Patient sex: F
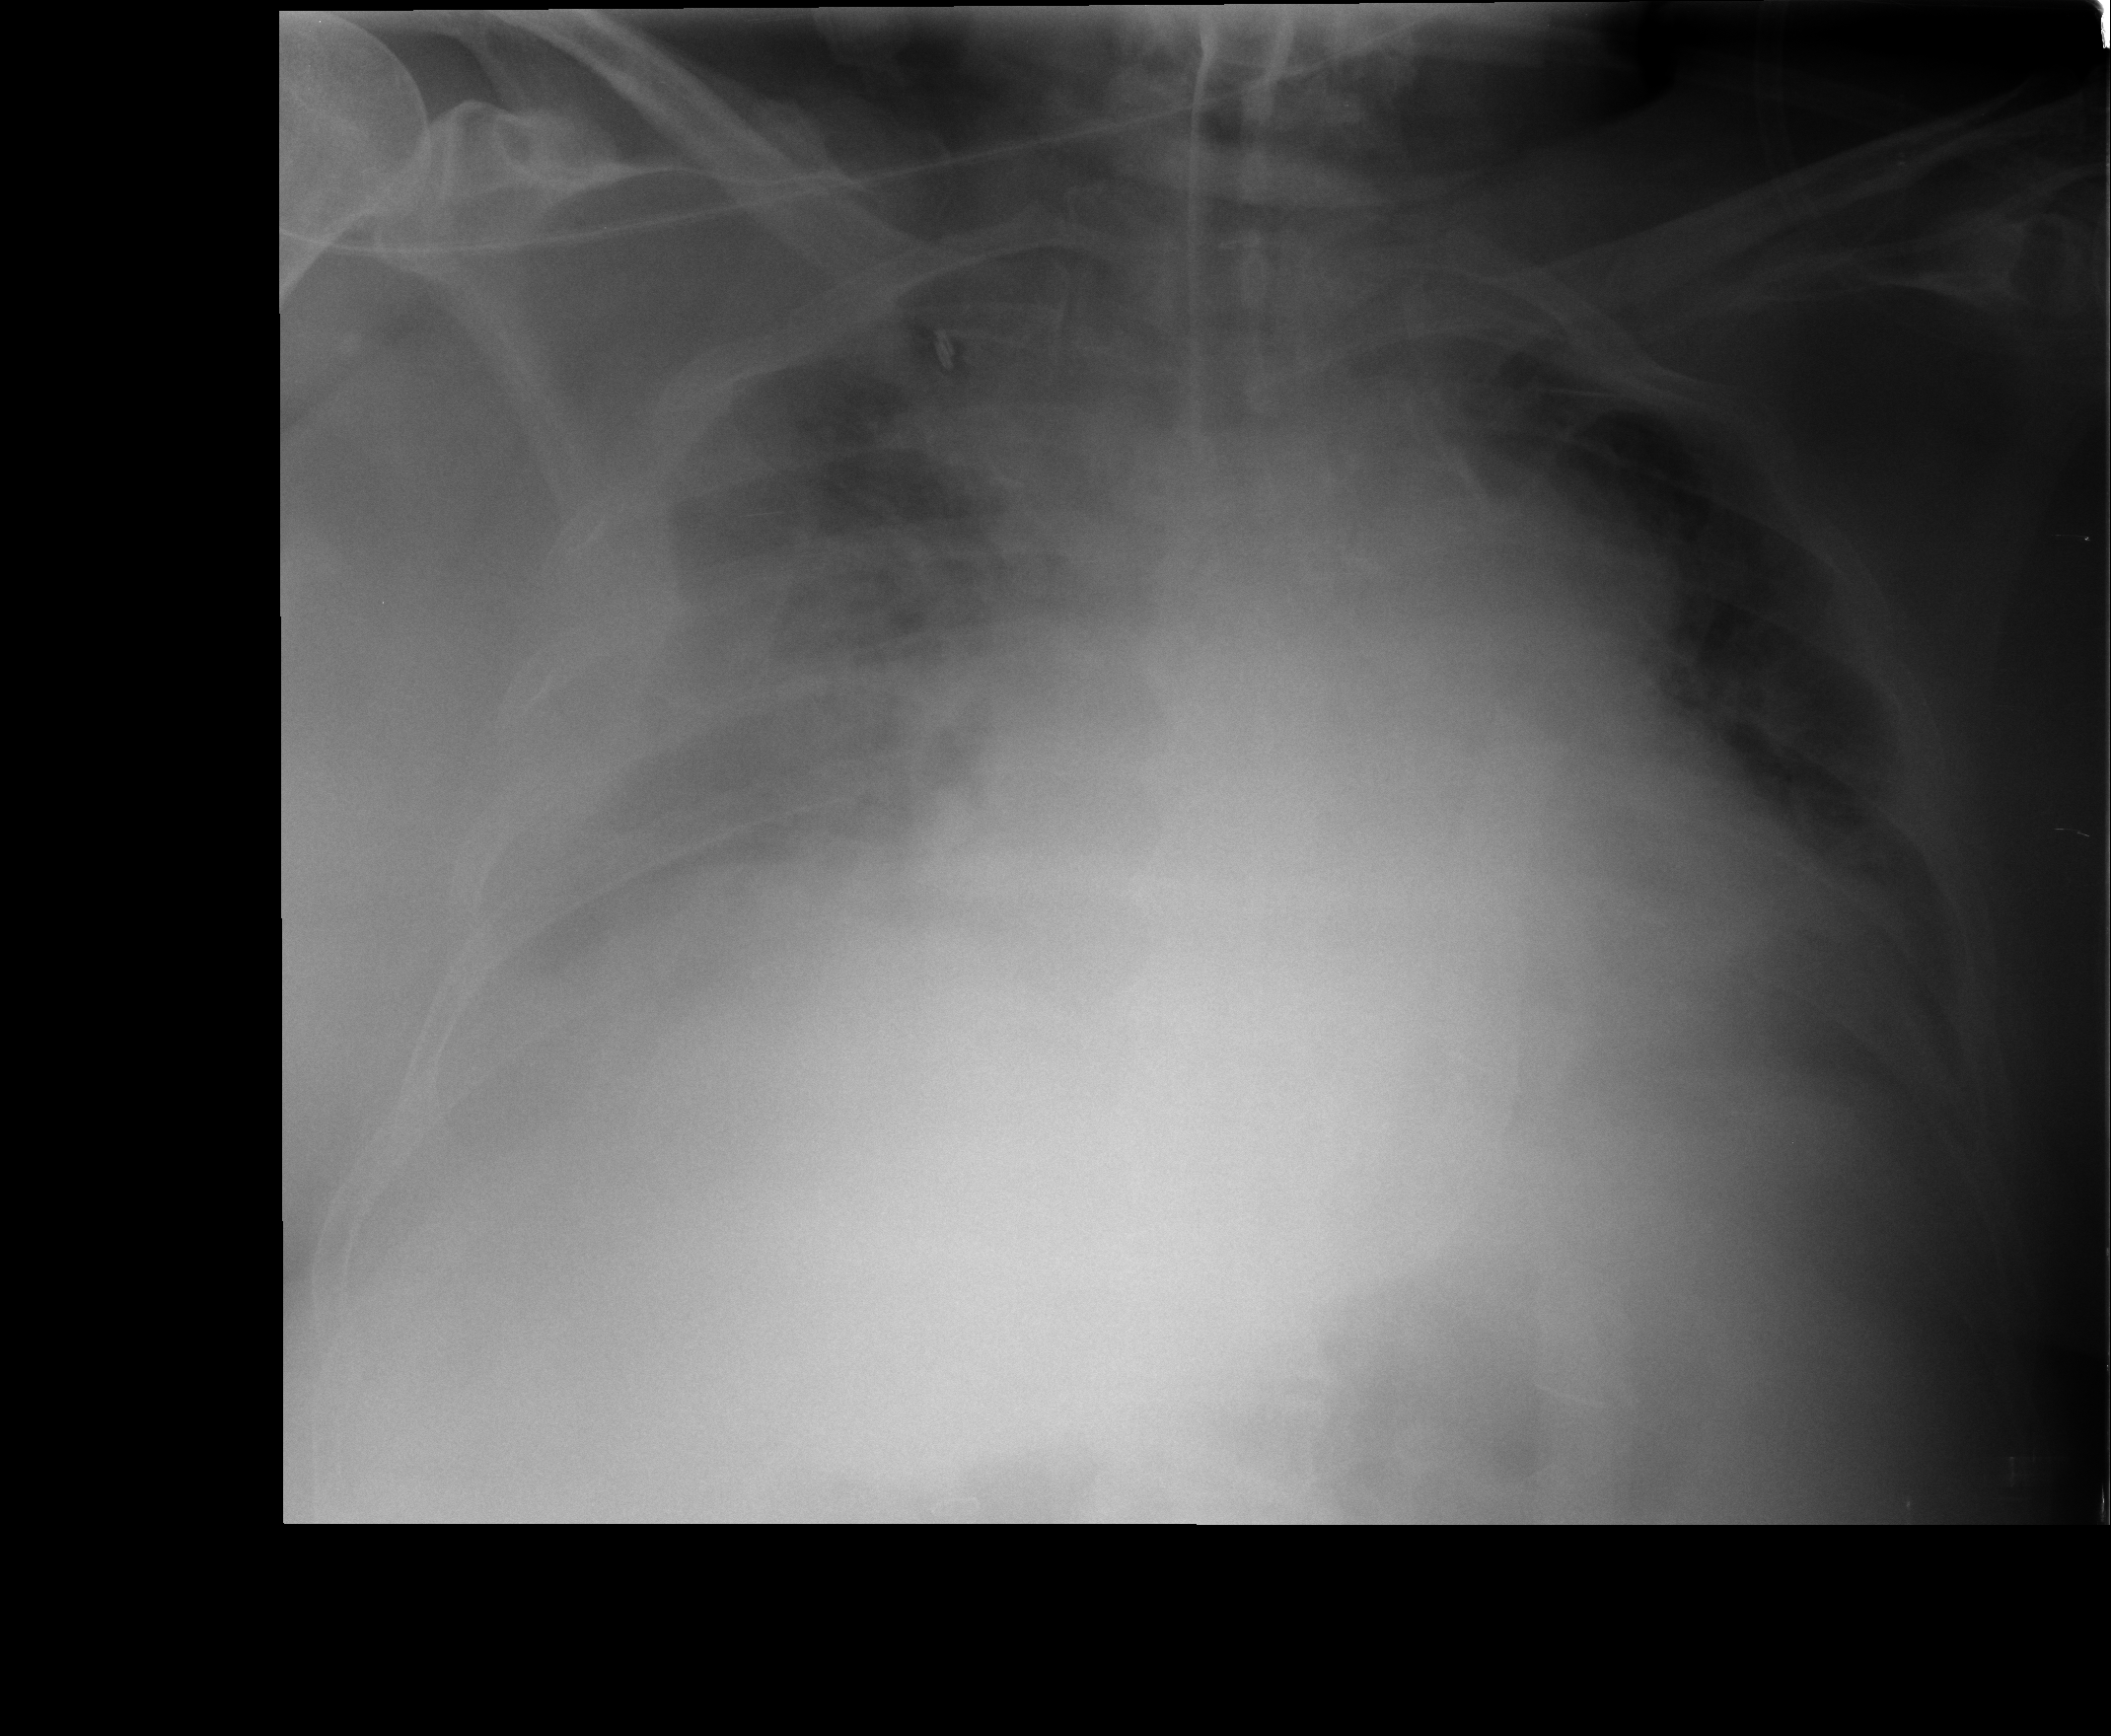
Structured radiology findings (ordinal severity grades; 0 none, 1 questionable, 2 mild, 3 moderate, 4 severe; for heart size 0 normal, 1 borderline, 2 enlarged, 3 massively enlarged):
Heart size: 2
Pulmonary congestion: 3
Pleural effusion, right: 3
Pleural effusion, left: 3
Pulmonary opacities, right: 3
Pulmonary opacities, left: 3
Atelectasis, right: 2
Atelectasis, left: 2